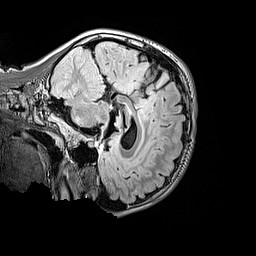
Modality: FLAIR
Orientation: sagittal
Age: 11
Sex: male
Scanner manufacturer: siemens
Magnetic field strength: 3 T
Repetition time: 5 s
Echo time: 0.388 s